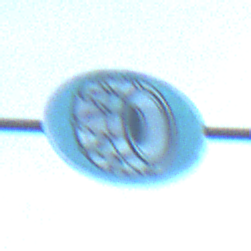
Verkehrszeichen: SchneekettenVorgeschrieben
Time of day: SunriseSunset
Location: Outdoor (Nature)
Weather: PartlyCloudy
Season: NotSpecified
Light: Natural